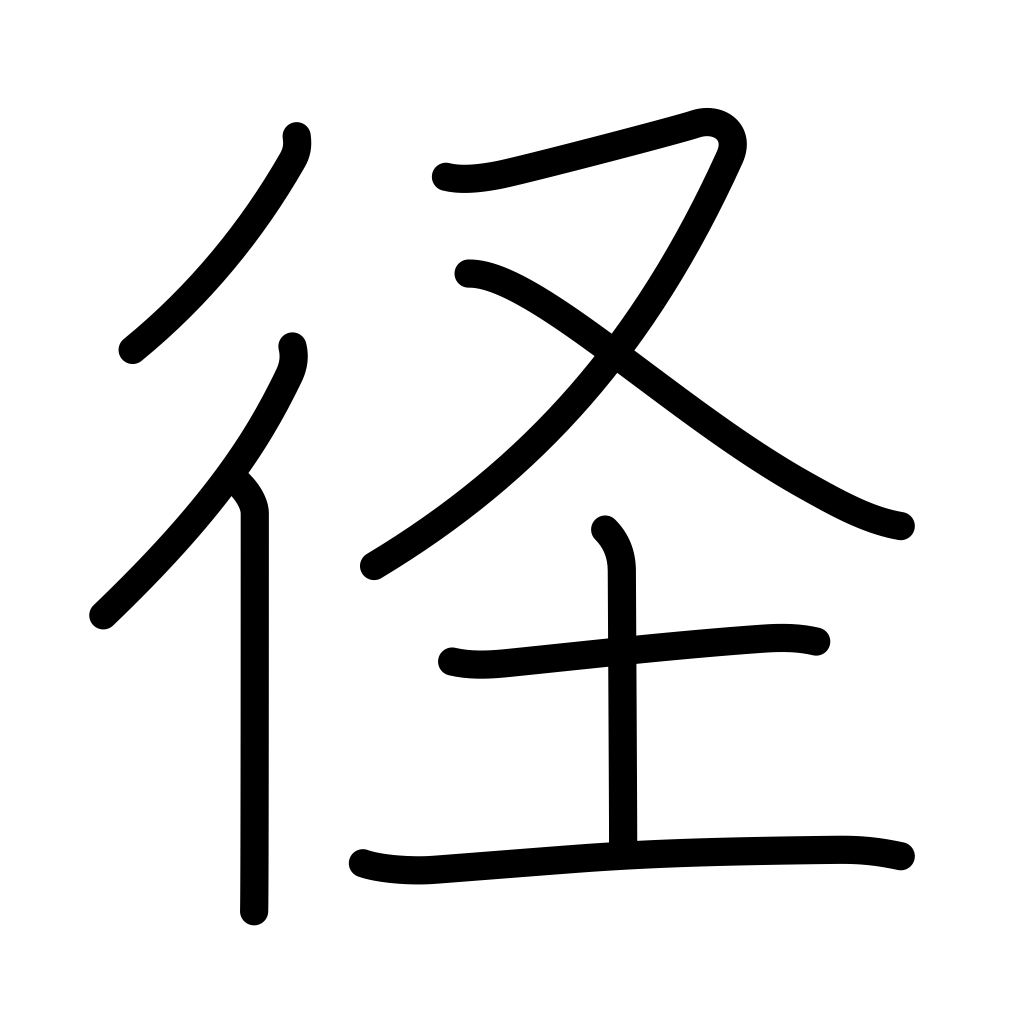
Meaning: diameter, path, method